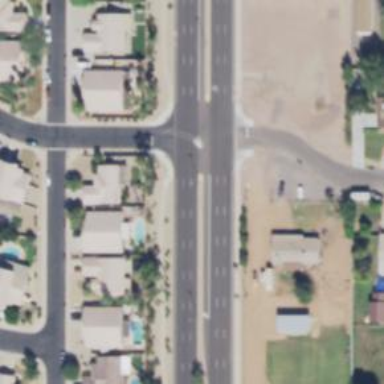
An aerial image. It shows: Unmarked road crossing.